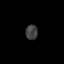
Tissue: prostate
Cell type: Fibroblasts
Senescence score: 0.7858
Nuclear area (px): 178
Mean DAPI intensity: 63.483